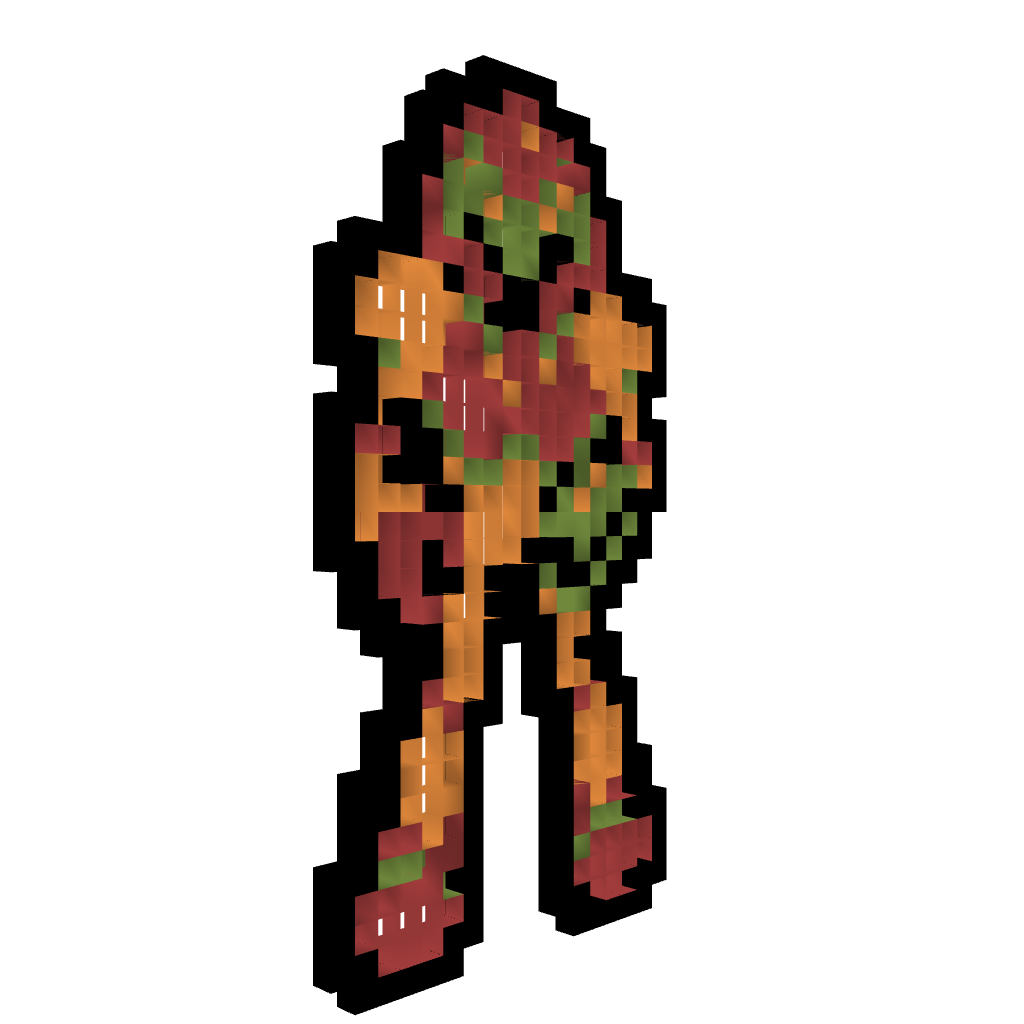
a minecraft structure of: Samus From Metroid bad low quality